Brain MRI, t1w sequence, axial 2D slice.
Patient: age 37, sex F, weight 95 kg, height 1.95 m
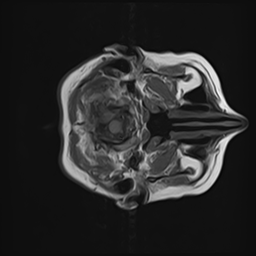